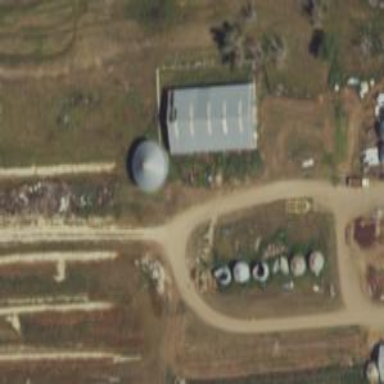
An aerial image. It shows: Silo.